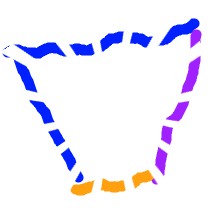
Shape: trapezoid